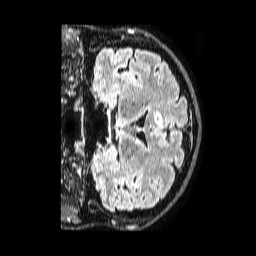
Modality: FLAIR
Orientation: coronal
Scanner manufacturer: philips
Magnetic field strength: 1.5 T
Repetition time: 4.8 s
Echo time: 0.3 s